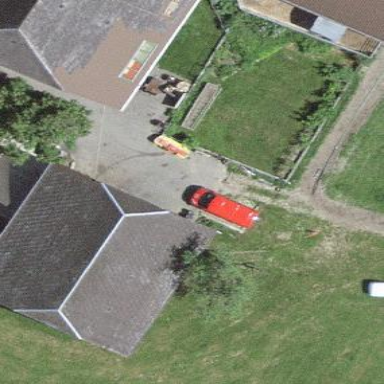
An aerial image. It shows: Shed building.